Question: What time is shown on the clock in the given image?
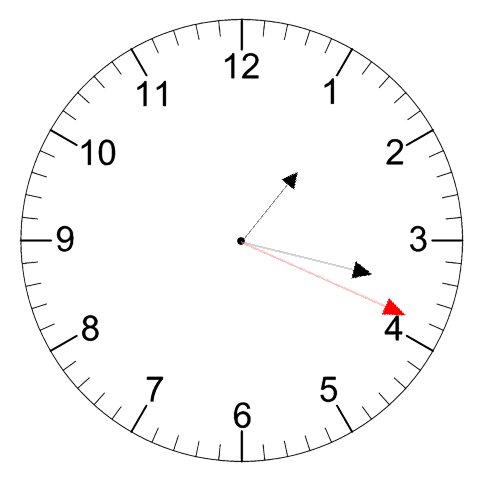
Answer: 01:17:19